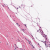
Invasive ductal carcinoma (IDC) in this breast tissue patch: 0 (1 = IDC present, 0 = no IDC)